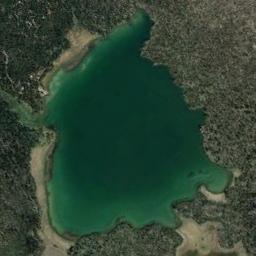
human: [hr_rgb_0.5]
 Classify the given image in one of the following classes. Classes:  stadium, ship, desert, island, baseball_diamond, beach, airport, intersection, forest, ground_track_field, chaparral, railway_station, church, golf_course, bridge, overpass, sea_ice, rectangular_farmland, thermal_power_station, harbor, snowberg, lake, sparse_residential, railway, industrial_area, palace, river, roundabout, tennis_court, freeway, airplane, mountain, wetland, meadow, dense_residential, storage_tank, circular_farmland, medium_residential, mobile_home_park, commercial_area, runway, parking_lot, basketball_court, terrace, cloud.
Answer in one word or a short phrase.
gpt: lake